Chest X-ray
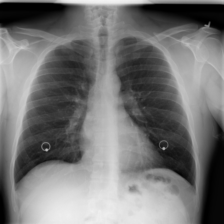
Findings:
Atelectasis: negative
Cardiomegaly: negative
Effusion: negative
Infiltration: negative
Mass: negative
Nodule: negative
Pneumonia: negative
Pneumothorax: negative
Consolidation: negative
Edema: negative
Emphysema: negative
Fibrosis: negative
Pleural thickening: negative
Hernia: negative